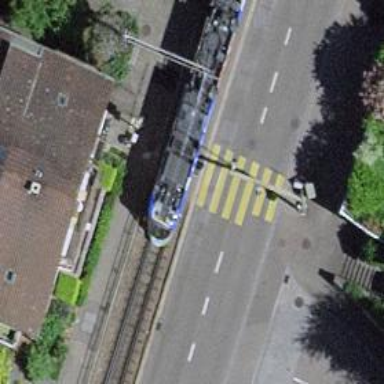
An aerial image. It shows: Uncontrolled zebra crossing on the road.